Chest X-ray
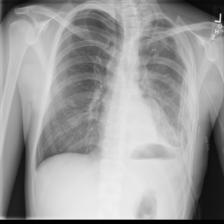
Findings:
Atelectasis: negative
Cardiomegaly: negative
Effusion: negative
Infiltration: negative
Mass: negative
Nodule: negative
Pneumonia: negative
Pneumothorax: negative
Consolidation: negative
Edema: negative
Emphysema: negative
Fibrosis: negative
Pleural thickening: negative
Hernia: negative